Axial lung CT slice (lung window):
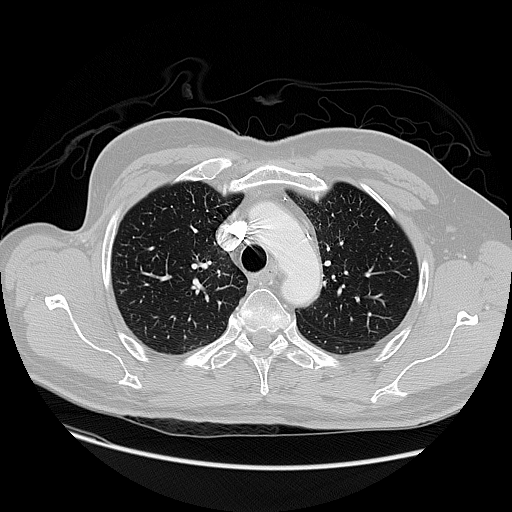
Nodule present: no